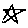
Label: star